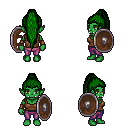
a pixel art fantasy rpg character, female body template, orc, green skin, brown pirate shirt, magenta pants, green extra-long topknot hairstyle, cloth bracers, shield, four views (front, back, left, right), 2x2 character sprite sheet, small pixel art, hard edges, no anti-aliasing